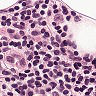
Metastatic tissue present: no